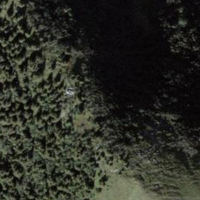
EUNIS habitat code: 41
Species observed at this site:
Arnica montana